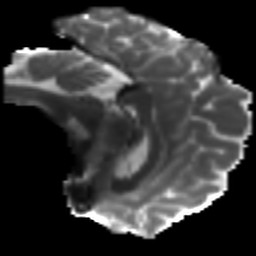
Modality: T2w
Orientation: sagittal
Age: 25
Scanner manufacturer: siemens
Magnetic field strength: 3 T
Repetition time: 4.52 s
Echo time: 0.084 s